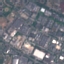
Land use / land cover: Industrial